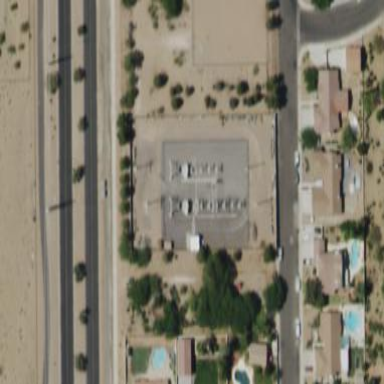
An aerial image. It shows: Power substation.